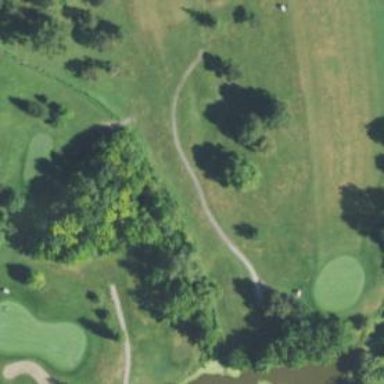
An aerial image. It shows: Path for both roads and golfers.